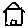
Label: house